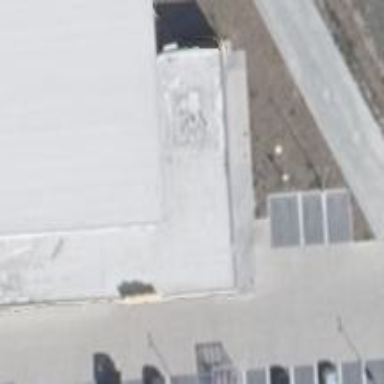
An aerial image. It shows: Bakery.